【题型】解答题　【知识点】立体几何　【难度】easy
（14 分）如图（1）是将一副直角三角尺拼成的平面图形，已知 \(BC = \sqrt{6}\)，\(\angle ACB = 45^\circ\)，\(\angle D = 60^\circ\)，现将 \(\triangle ABC\) 沿着 \(BC\) 折起使之与 \(\triangle BCD\) 构成二面角，如图（2）。

\vspace{1em}

\begin{enumerate}
    \item 当三棱锥 \(A-BCD\) 体积最大时，求三棱锥 \(A-BCD\) 的体积；
    \item 在（1）的情况下，求 \(AC\) 与 \(BD\) 所成角的余弦值。
\end{enumerate}
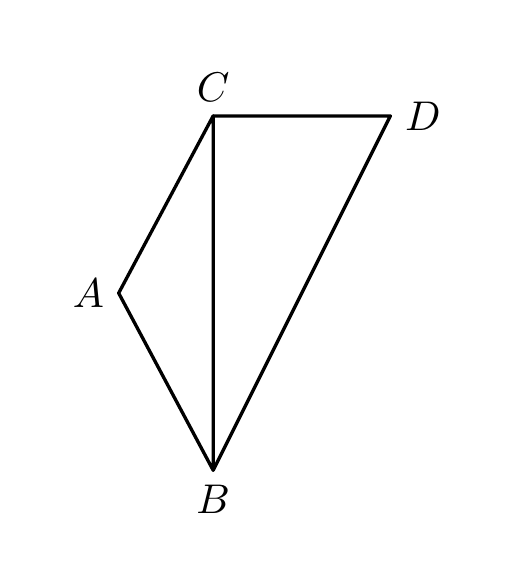
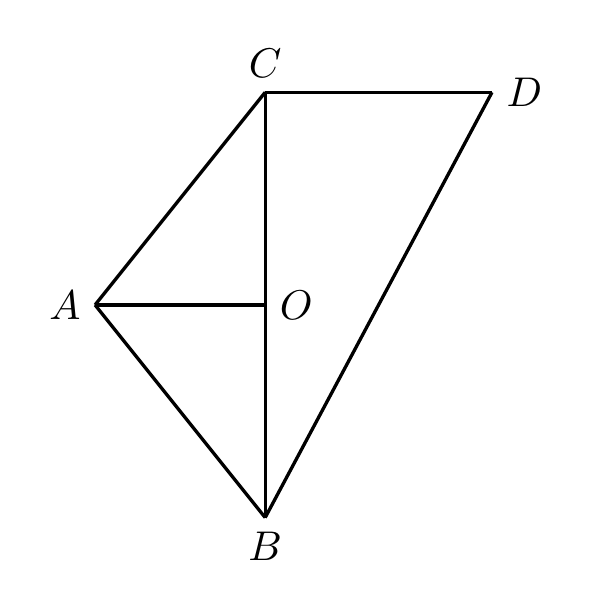
【解答】
\noindent
【答案】(1) \(\dfrac{\sqrt{2}}{2}\)

\vspace{0.5em}
(2) \(\dfrac{\sqrt{6}}{4}\)

\vspace{1em}
\noindent
【分析】(1) 作 \(AO \perp BC\)，根据题意先求得 \(CD\)，\(AO\) 的值，折起过程中，\(\triangle BCD\) 面积不变，当 \(AO\) 为三棱锥 \(A-BCD\) 的高时，三棱锥 \(A-BCD\) 体积最大，再根据三棱锥的体积公式求解即可；

\vspace{0.5em}
(2) 在（1）的情况下建立空间直角坐标系，利用空间向量夹角公式进行求解即可。

\vspace{1em}
\noindent
【详解】(1) 如图，作 \(AO \perp BC\)，

\vspace{0.5em}
由题意 \(CD = \sqrt{2}\)，\(AO = \dfrac{\sqrt{6}}{2}\)，

\vspace{0.5em}
折起过程中，\(\triangle BCD\) 面积不变，当 \(AO\) 为三棱锥 \(A-BCD\) 的高时，三棱锥 \(A-BCD\) 体积最大，
\[
V_{A-BCD} = \frac{1}{3}S_{\triangle BCD} \cdot AO = \frac{1}{3} \cdot \frac{\sqrt{6} \cdot \sqrt{2}}{2} \cdot \frac{\sqrt{6}}{2} = \frac{\sqrt{2}}{2}.
\]

\vspace{0.5em}
(2) 如图，建立空间直角坐标系，

\vspace{0.5em}
则 \(A\left(0,0,\dfrac{\sqrt{6}}{2}\right)\)，\(B\left(\dfrac{\sqrt{6}}{2},0,0\right)\)，\(C\left(-\dfrac{\sqrt{6}}{2},0,0\right)\)，\(D\left(-\dfrac{\sqrt{6}}{2},\sqrt{2},0\right)\)，

\vspace{0.5em}
\[
\overrightarrow{AC} = \left(-\dfrac{\sqrt{6}}{2},0,-\dfrac{\sqrt{6}}{2}\right),\quad \overrightarrow{BD} = \left(-\sqrt{6},\sqrt{2},0\right),
\]

\vspace{0.5em}
设 \(AC\)，\(BD\) 所成的角为 \(\theta\)，

\vspace{0.5em}
\[
\cos\theta = \left|\cos\langle \overrightarrow{AC},\overrightarrow{BD} \rangle\right| = \frac{3}{\sqrt{3} \cdot 2\sqrt{2}} = \frac{\sqrt{6}}{4},
\]

\vspace{0.5em}
\(\therefore AC\) 与 \(BD\) 所成角的余弦值为 \(\dfrac{\sqrt{6}}{4}\).
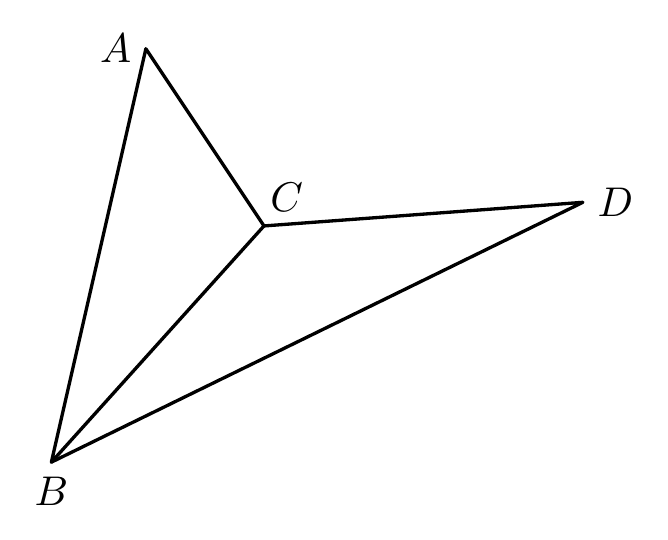
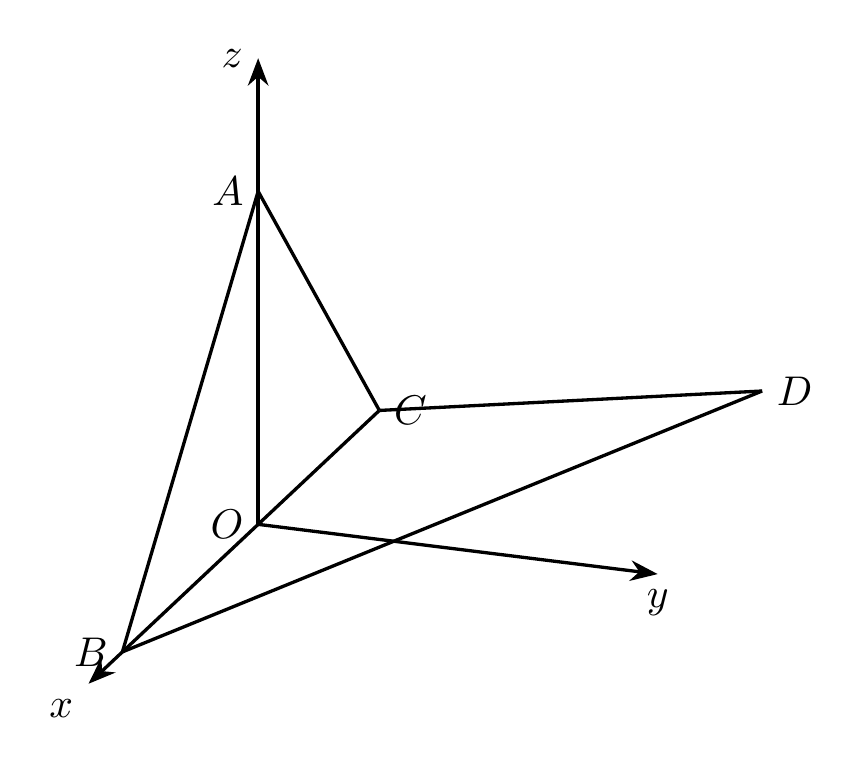